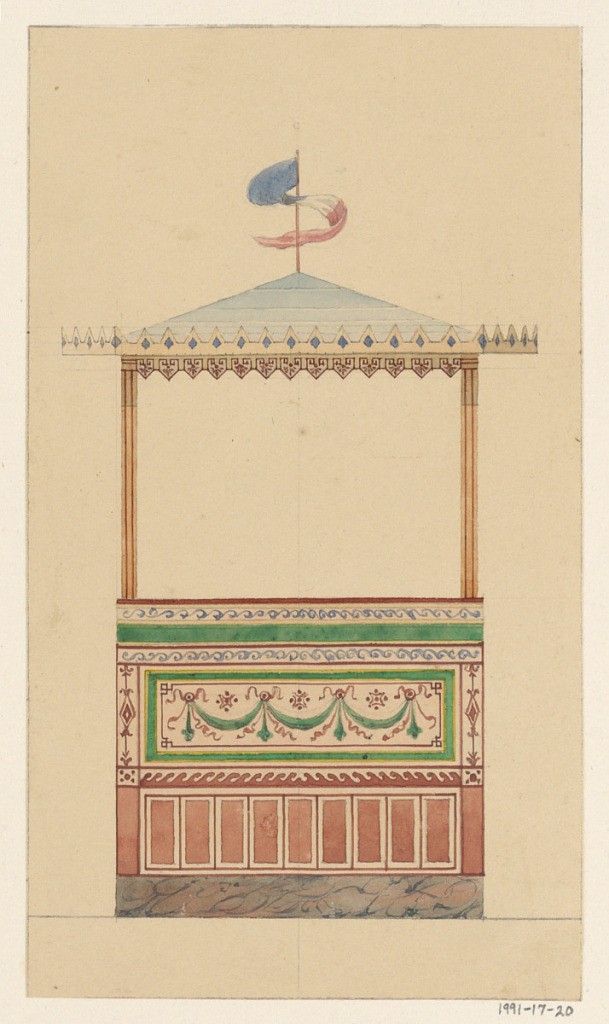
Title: "Orchestres du grand carre des champs-elysees (1838)"
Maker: Félix Duban, French, 1797 - 1870
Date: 1838
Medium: Brush & pen & watercolor, graphite Support: light tan paper mounted on off-white laid paper
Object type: Drawing
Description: Design for an open-air pavilion with a blue triangular roof, edged with a pink and blue triangular border.  The roof is surmounted by a red flagpole, from which a blue, white and red banner hangs.  The roof is supported by two thin columns with red stripes.  The lower wall of the pavilion is divided into several bands of decoration.  The uppermost portion is made up of two rows of blue scrolling wave decorations with a solid green band between.  Below is a large horizontal plaque with green and red swag decorations.  Below this is a thin band of terra cotta colored wave designs, which rests on top of a series of similarly colored vertical rectangles.  The whole structure rests on a peach and gray marble base.